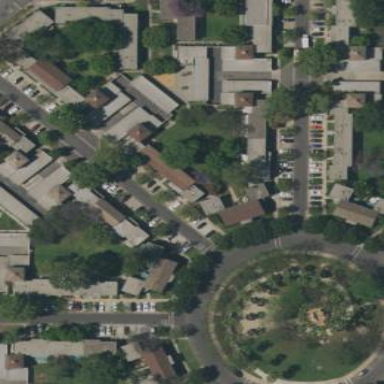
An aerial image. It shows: Roundabout on residential road.